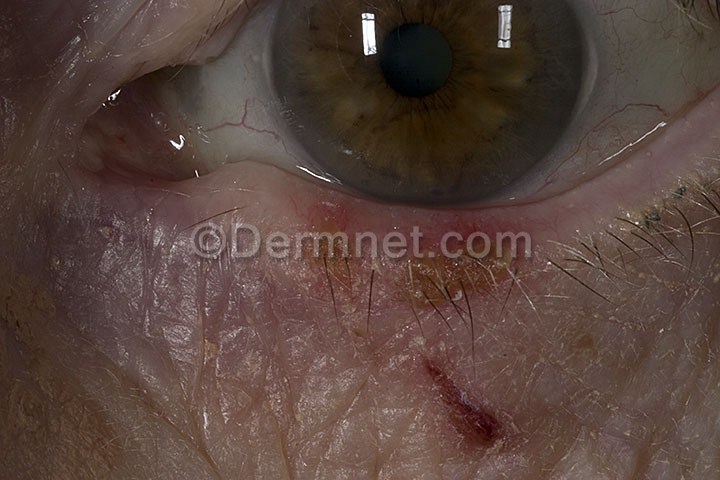
Disease: Actinic Keratosis Basal Cell Carcinoma and other Malignant Lesions